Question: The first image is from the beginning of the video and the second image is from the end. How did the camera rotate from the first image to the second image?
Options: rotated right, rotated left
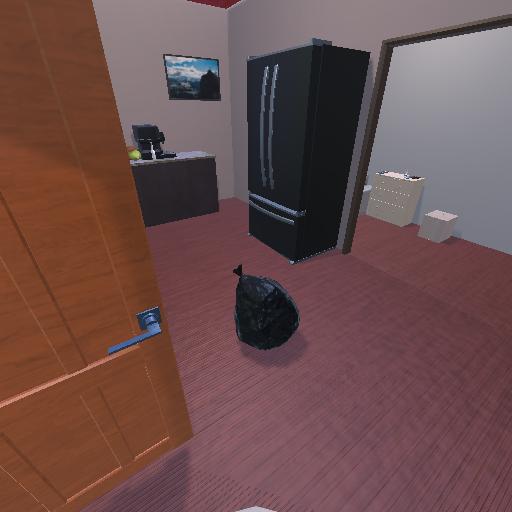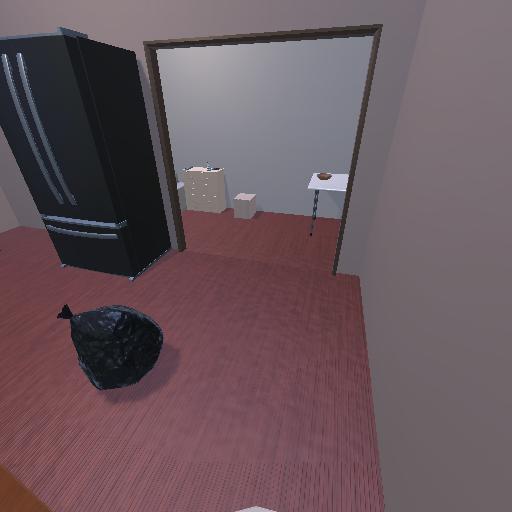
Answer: rotated right